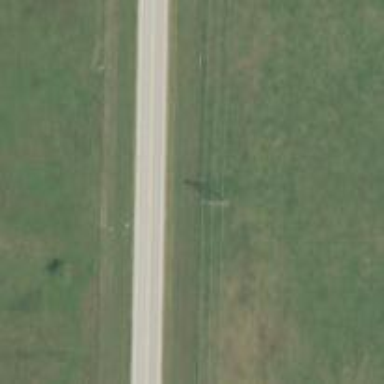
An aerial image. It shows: Power pole.